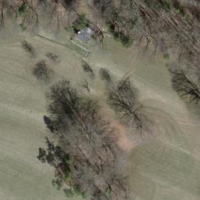
EUNIS habitat code: 44
Species observed at this site:
Pholidoptera griseoaptera
Phaneroptera falcata